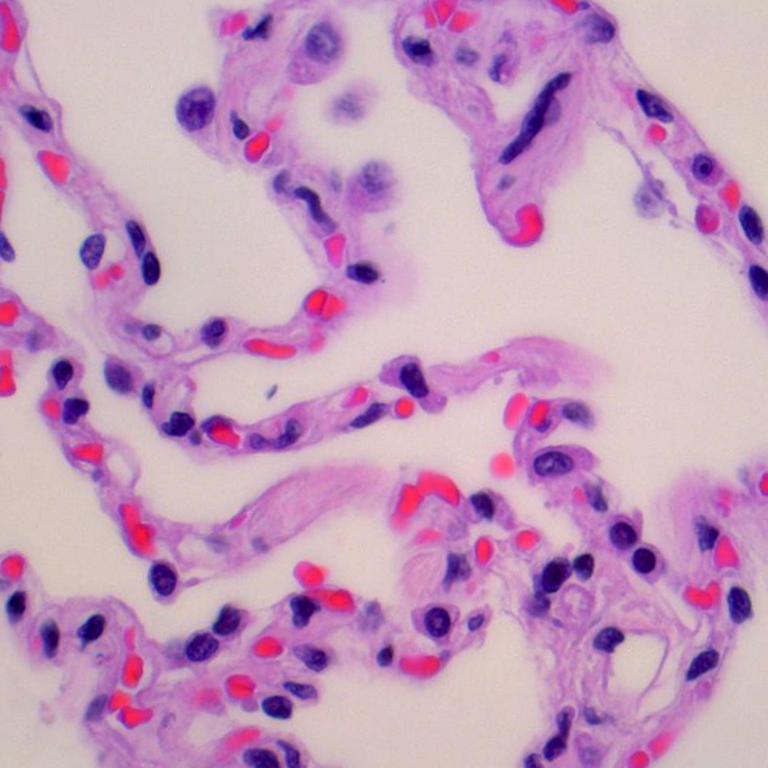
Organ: lung
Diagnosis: benign